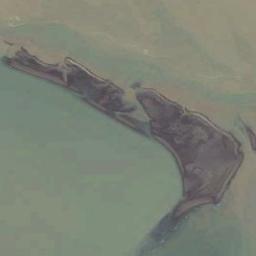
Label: island